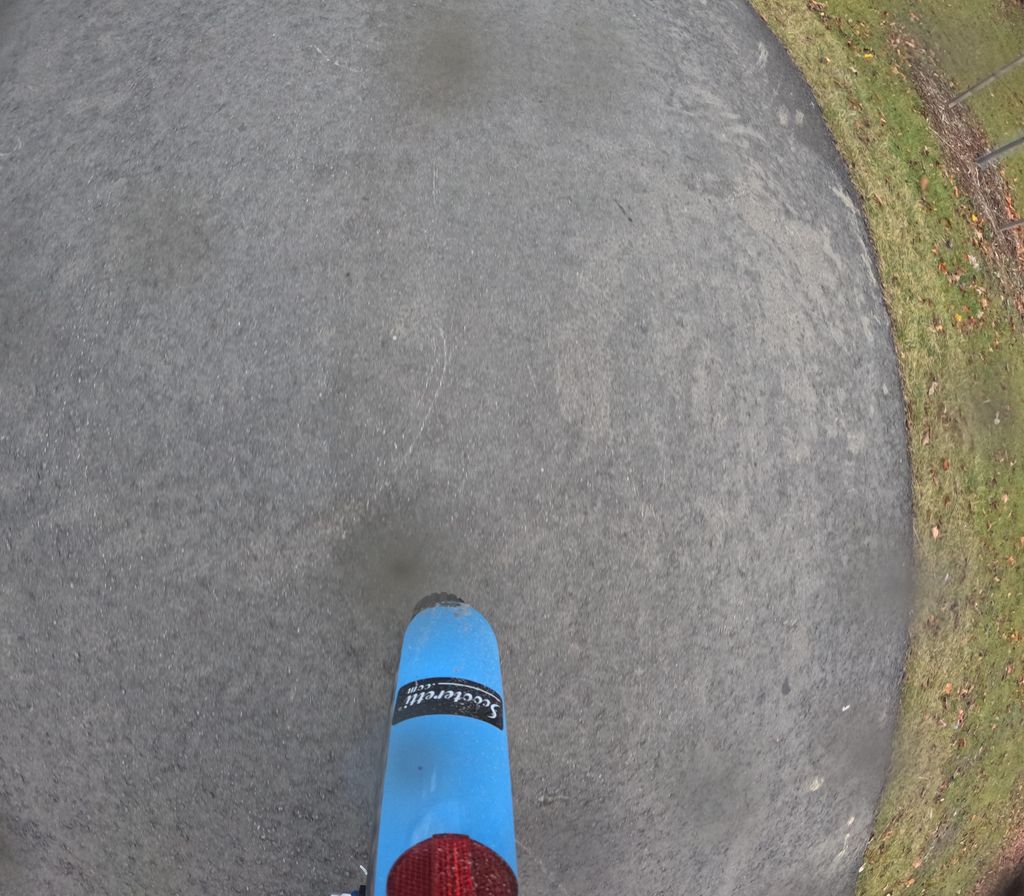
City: ottawa-gatineau